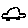
Label: car